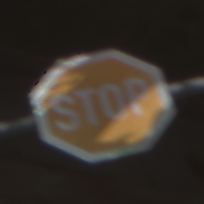
Verkehrszeichen: Stop
Umgebung: Roofed, Special
Tageszeit: Midday
Wetter: Overcast
Licht: Natural
Jahreszeit: NotSpecified
Kontrast: MediumContrast